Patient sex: F
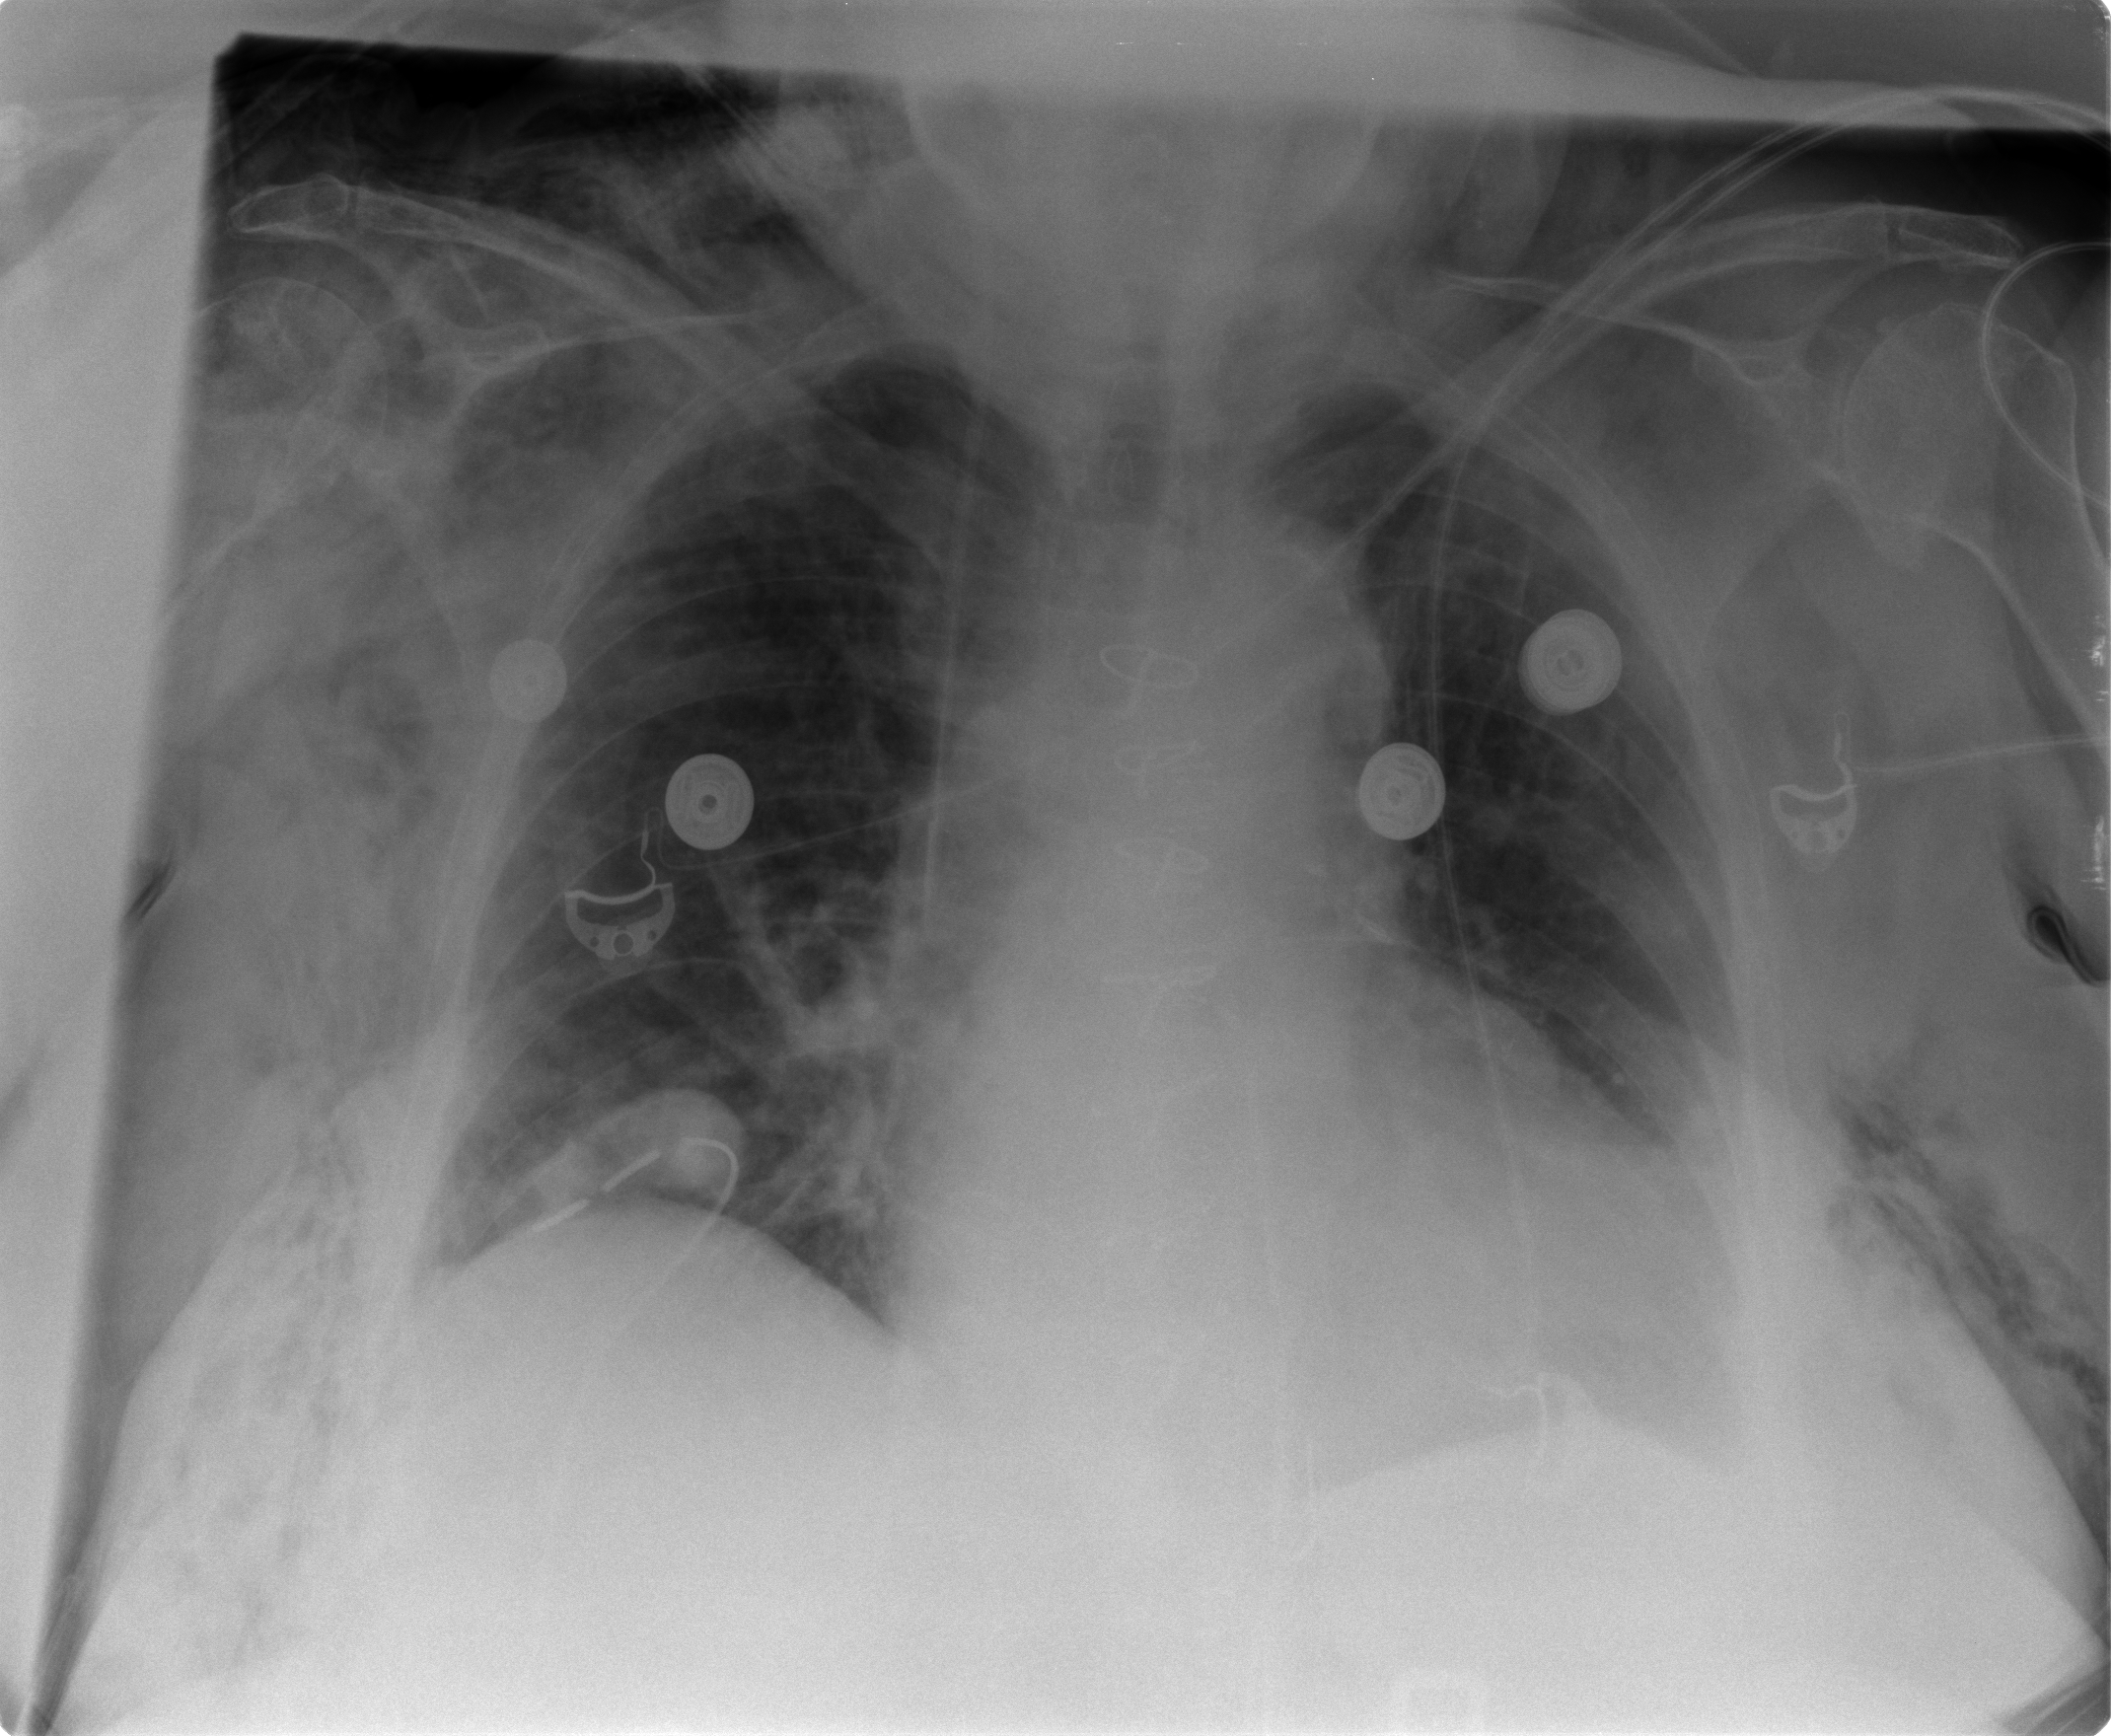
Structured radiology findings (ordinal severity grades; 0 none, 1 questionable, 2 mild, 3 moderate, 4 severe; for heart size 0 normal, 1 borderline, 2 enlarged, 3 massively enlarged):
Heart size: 2
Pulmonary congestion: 2
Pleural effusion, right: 0
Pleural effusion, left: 0
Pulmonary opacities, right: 2
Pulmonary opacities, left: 0
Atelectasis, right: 2
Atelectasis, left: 2